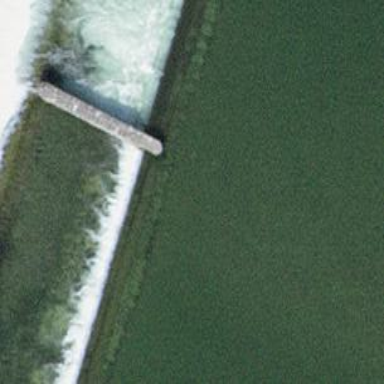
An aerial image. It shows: Weir along the waterway.